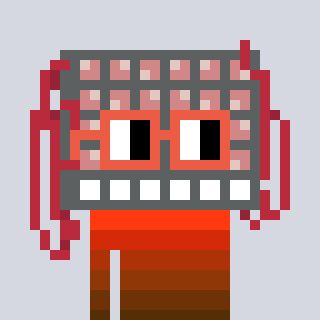
a pixel art character with square orange glasses, a turing-shaped head and a bege-colored body on a cool background